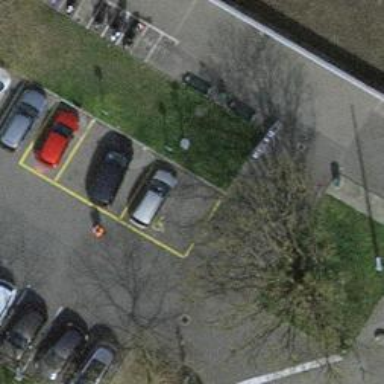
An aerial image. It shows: Designated parking space for disabled individuals.